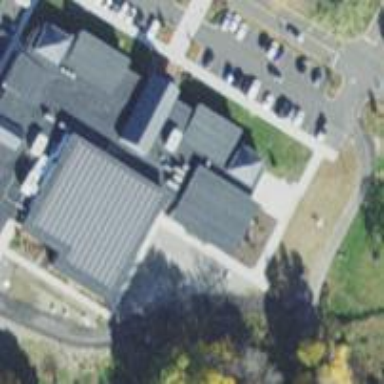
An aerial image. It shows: Community centre building.